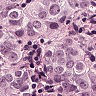
Metastatic tissue present: yes